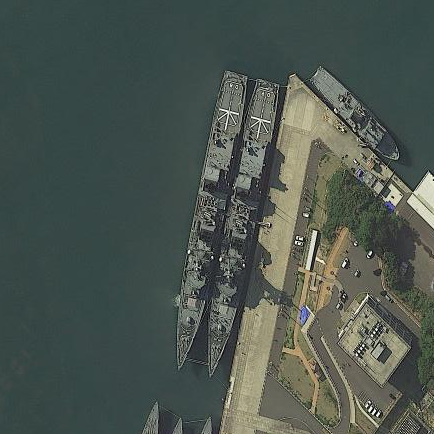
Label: Murasame-class_destroyer